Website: slack
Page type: payment
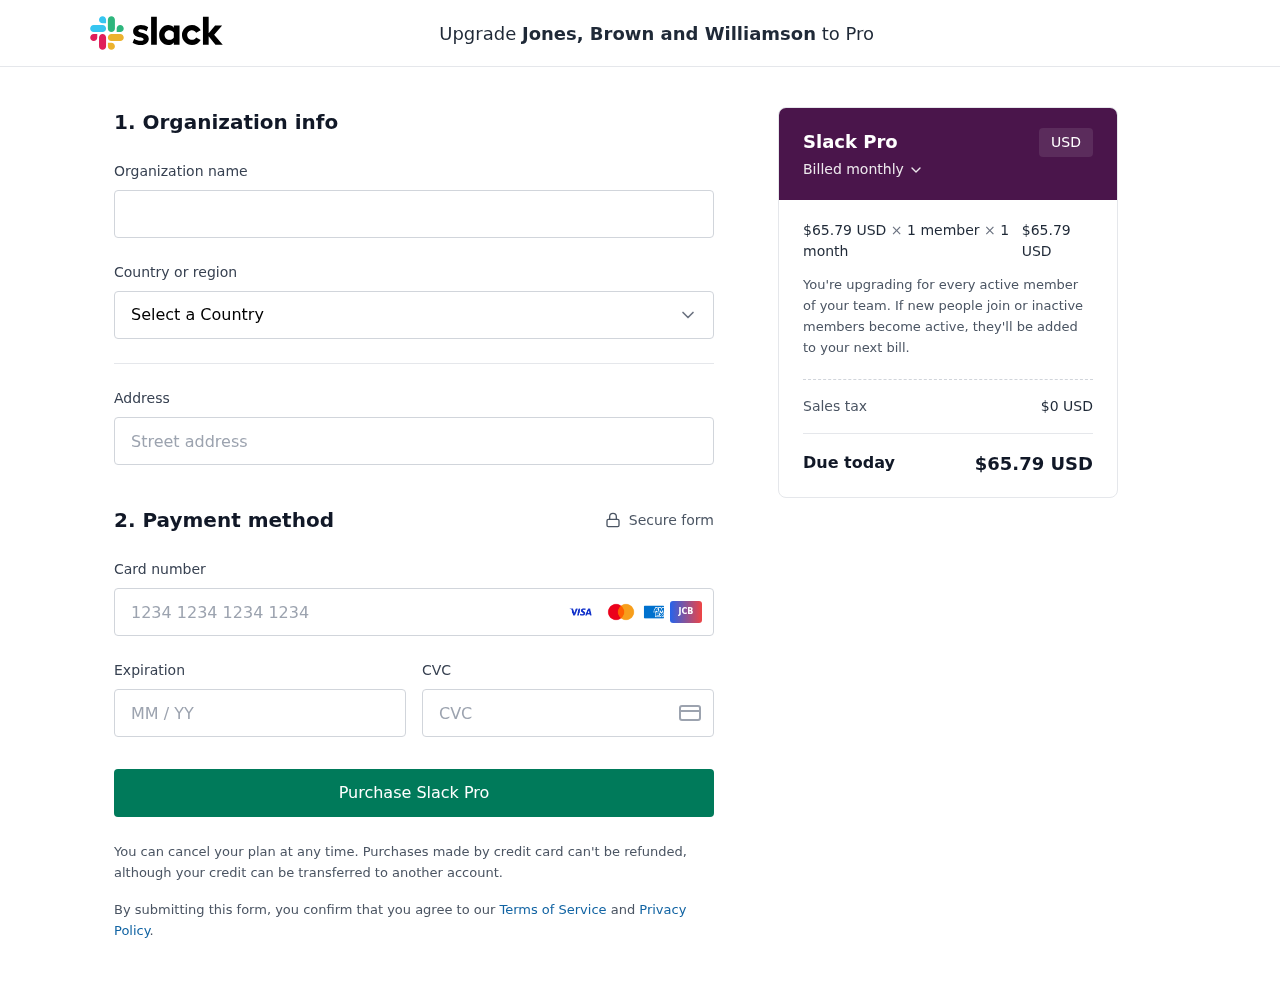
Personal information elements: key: PII_CARD_CVV
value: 994
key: PII_CARD_EXPIRY
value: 01/27
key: PII_CARD_NUMBER
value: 6011 9553 0561 7457
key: PII_COMPANY
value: Jones, Brown and Williamson
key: PII_COUNTRY
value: United States
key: PII_STREET
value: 031 Chandler Shore Suite 385
Product elements: key: PRODUCT1_PRICE
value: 65.79
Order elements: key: ORDER_SUBTOTAL
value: $65.79 USD
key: ORDER_TAX
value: $0 USD
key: ORDER_TOTAL
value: $65.79 USD